Interaction volume radius: 5 \u00c5
Interaction volume height: 10 \u00c5
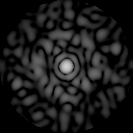
Disorder parameter: 0.8271